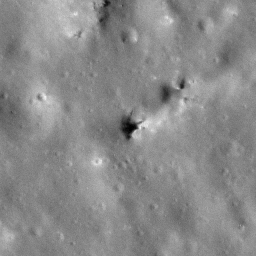
Pit: Copernicus 14
Host crater: Copernicus
Host type: impact_melt
Lunar coordinates: latitude 10.222, longitude 339.904